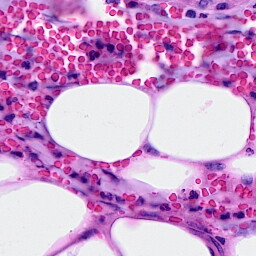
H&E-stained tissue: Breast